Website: macys
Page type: customer-info-address
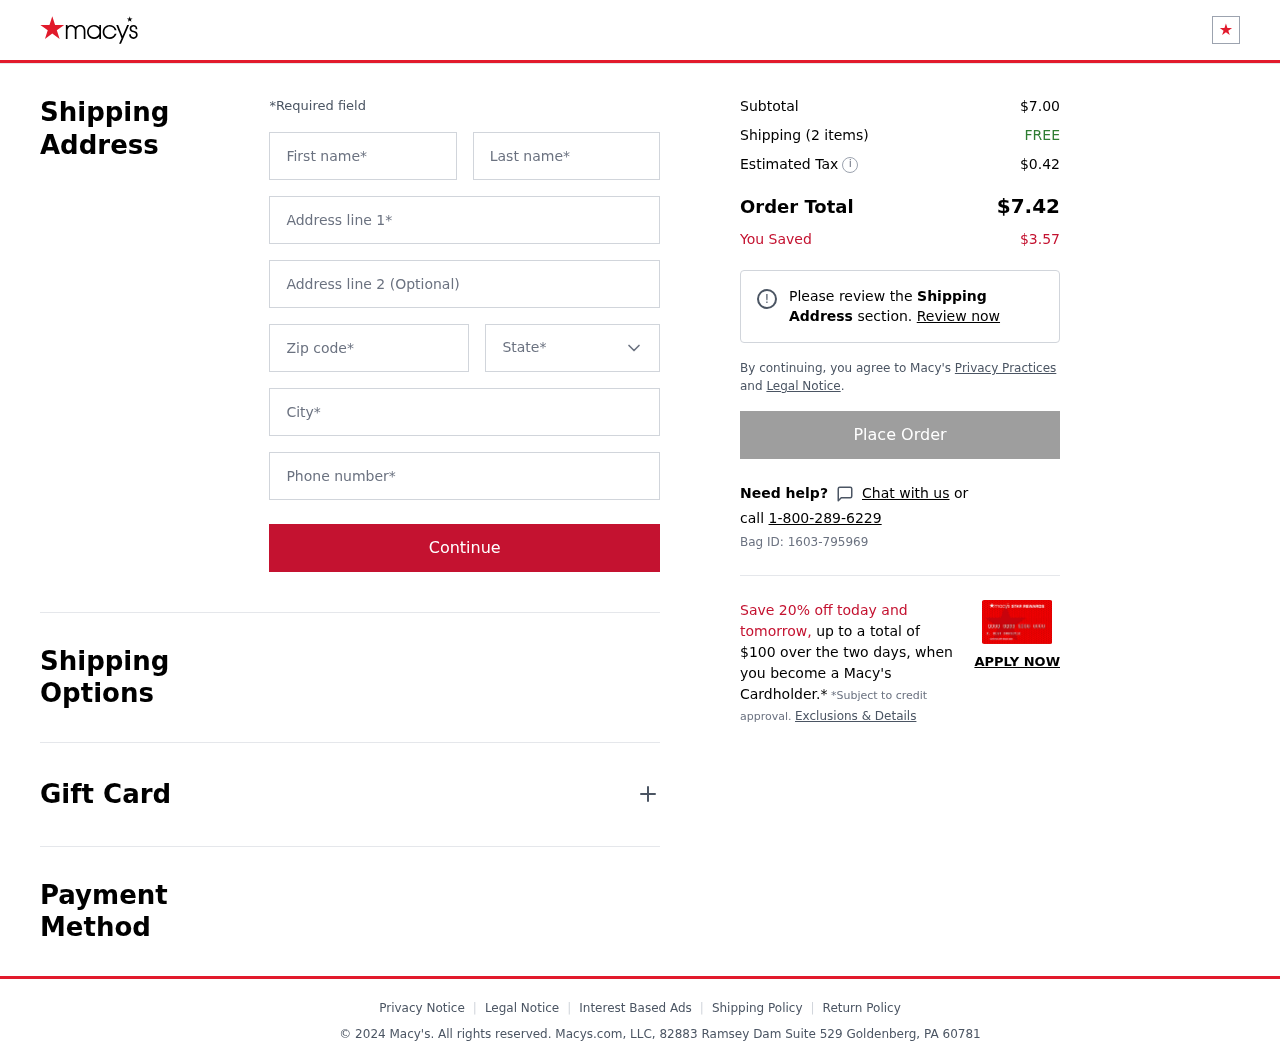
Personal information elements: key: PII_CITY
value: Goldenberg
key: PII_FIRSTNAME
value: Tricia
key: PII_LASTNAME
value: Sparks
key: PII_PHONE
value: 6693221881
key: PII_POSTCODE
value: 60781
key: PII_STATE
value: Pennsylvania
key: PII_STREET
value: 82883 Ramsey Dam Suite 529
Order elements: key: ORDER_SUBTOTAL
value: $7.00
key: ORDER_NUM_ITEMS
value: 2
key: ORDER_SHIPPING_COST
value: FREE
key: ORDER_TAX
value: $0.42
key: ORDER_TOTAL
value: $7.42
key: ORDER_SAVINGS
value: $3.57
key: ORDER_BAG_ID
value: Bag ID: 1603-795969